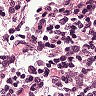
Metastatic tissue present: no